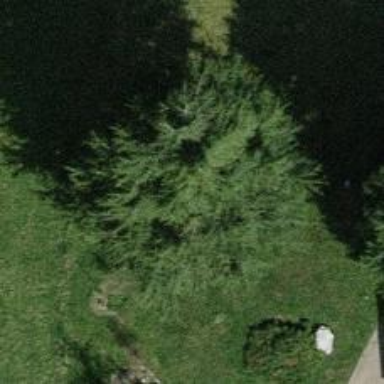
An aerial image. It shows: Needle-leaved tree in its natural environment.